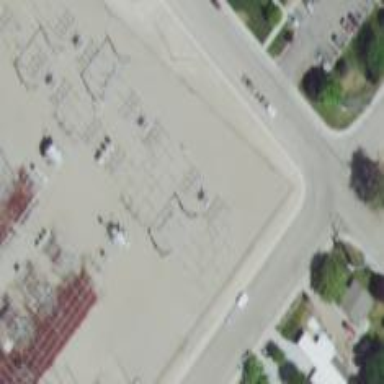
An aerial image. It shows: Switch used for power control.